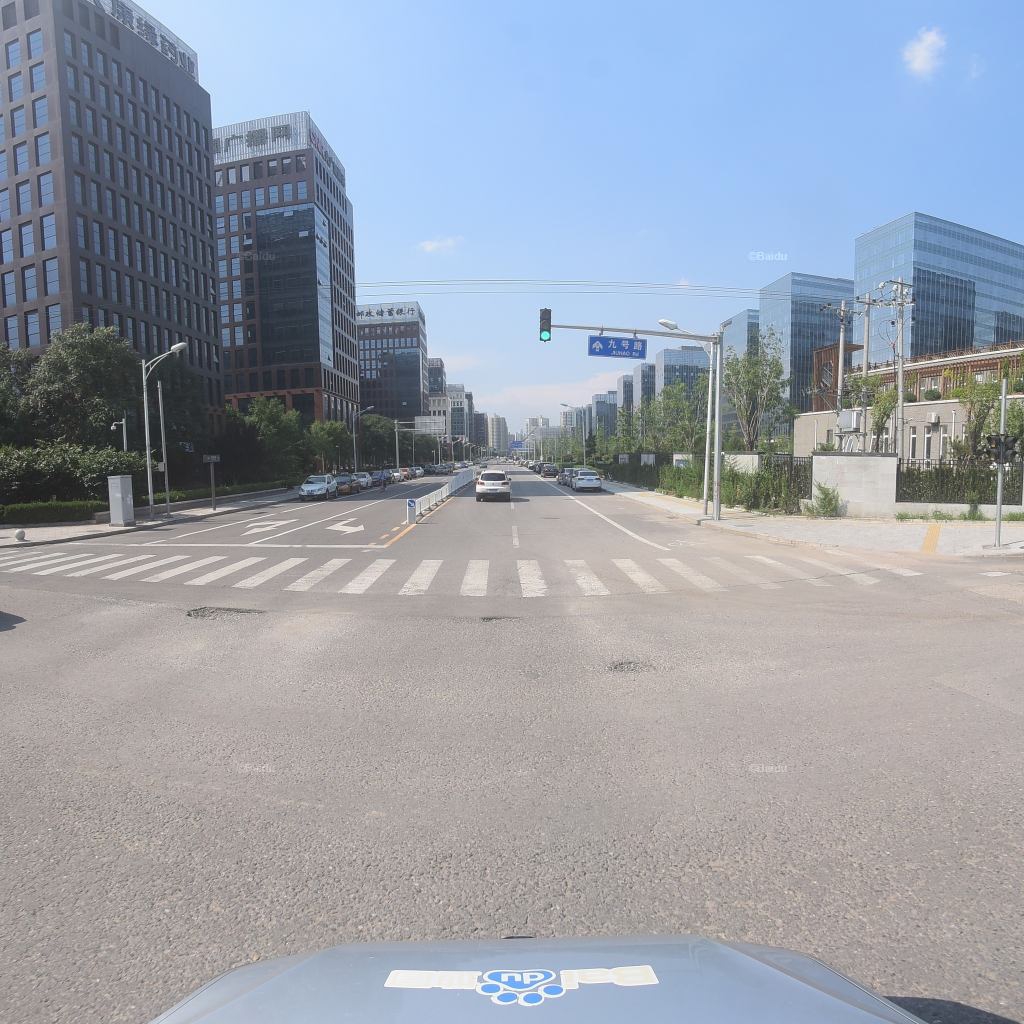
Region: Fengtai
Road damage annotations: transverse crack, pothole, pothole, pothole, transverse crack